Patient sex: M
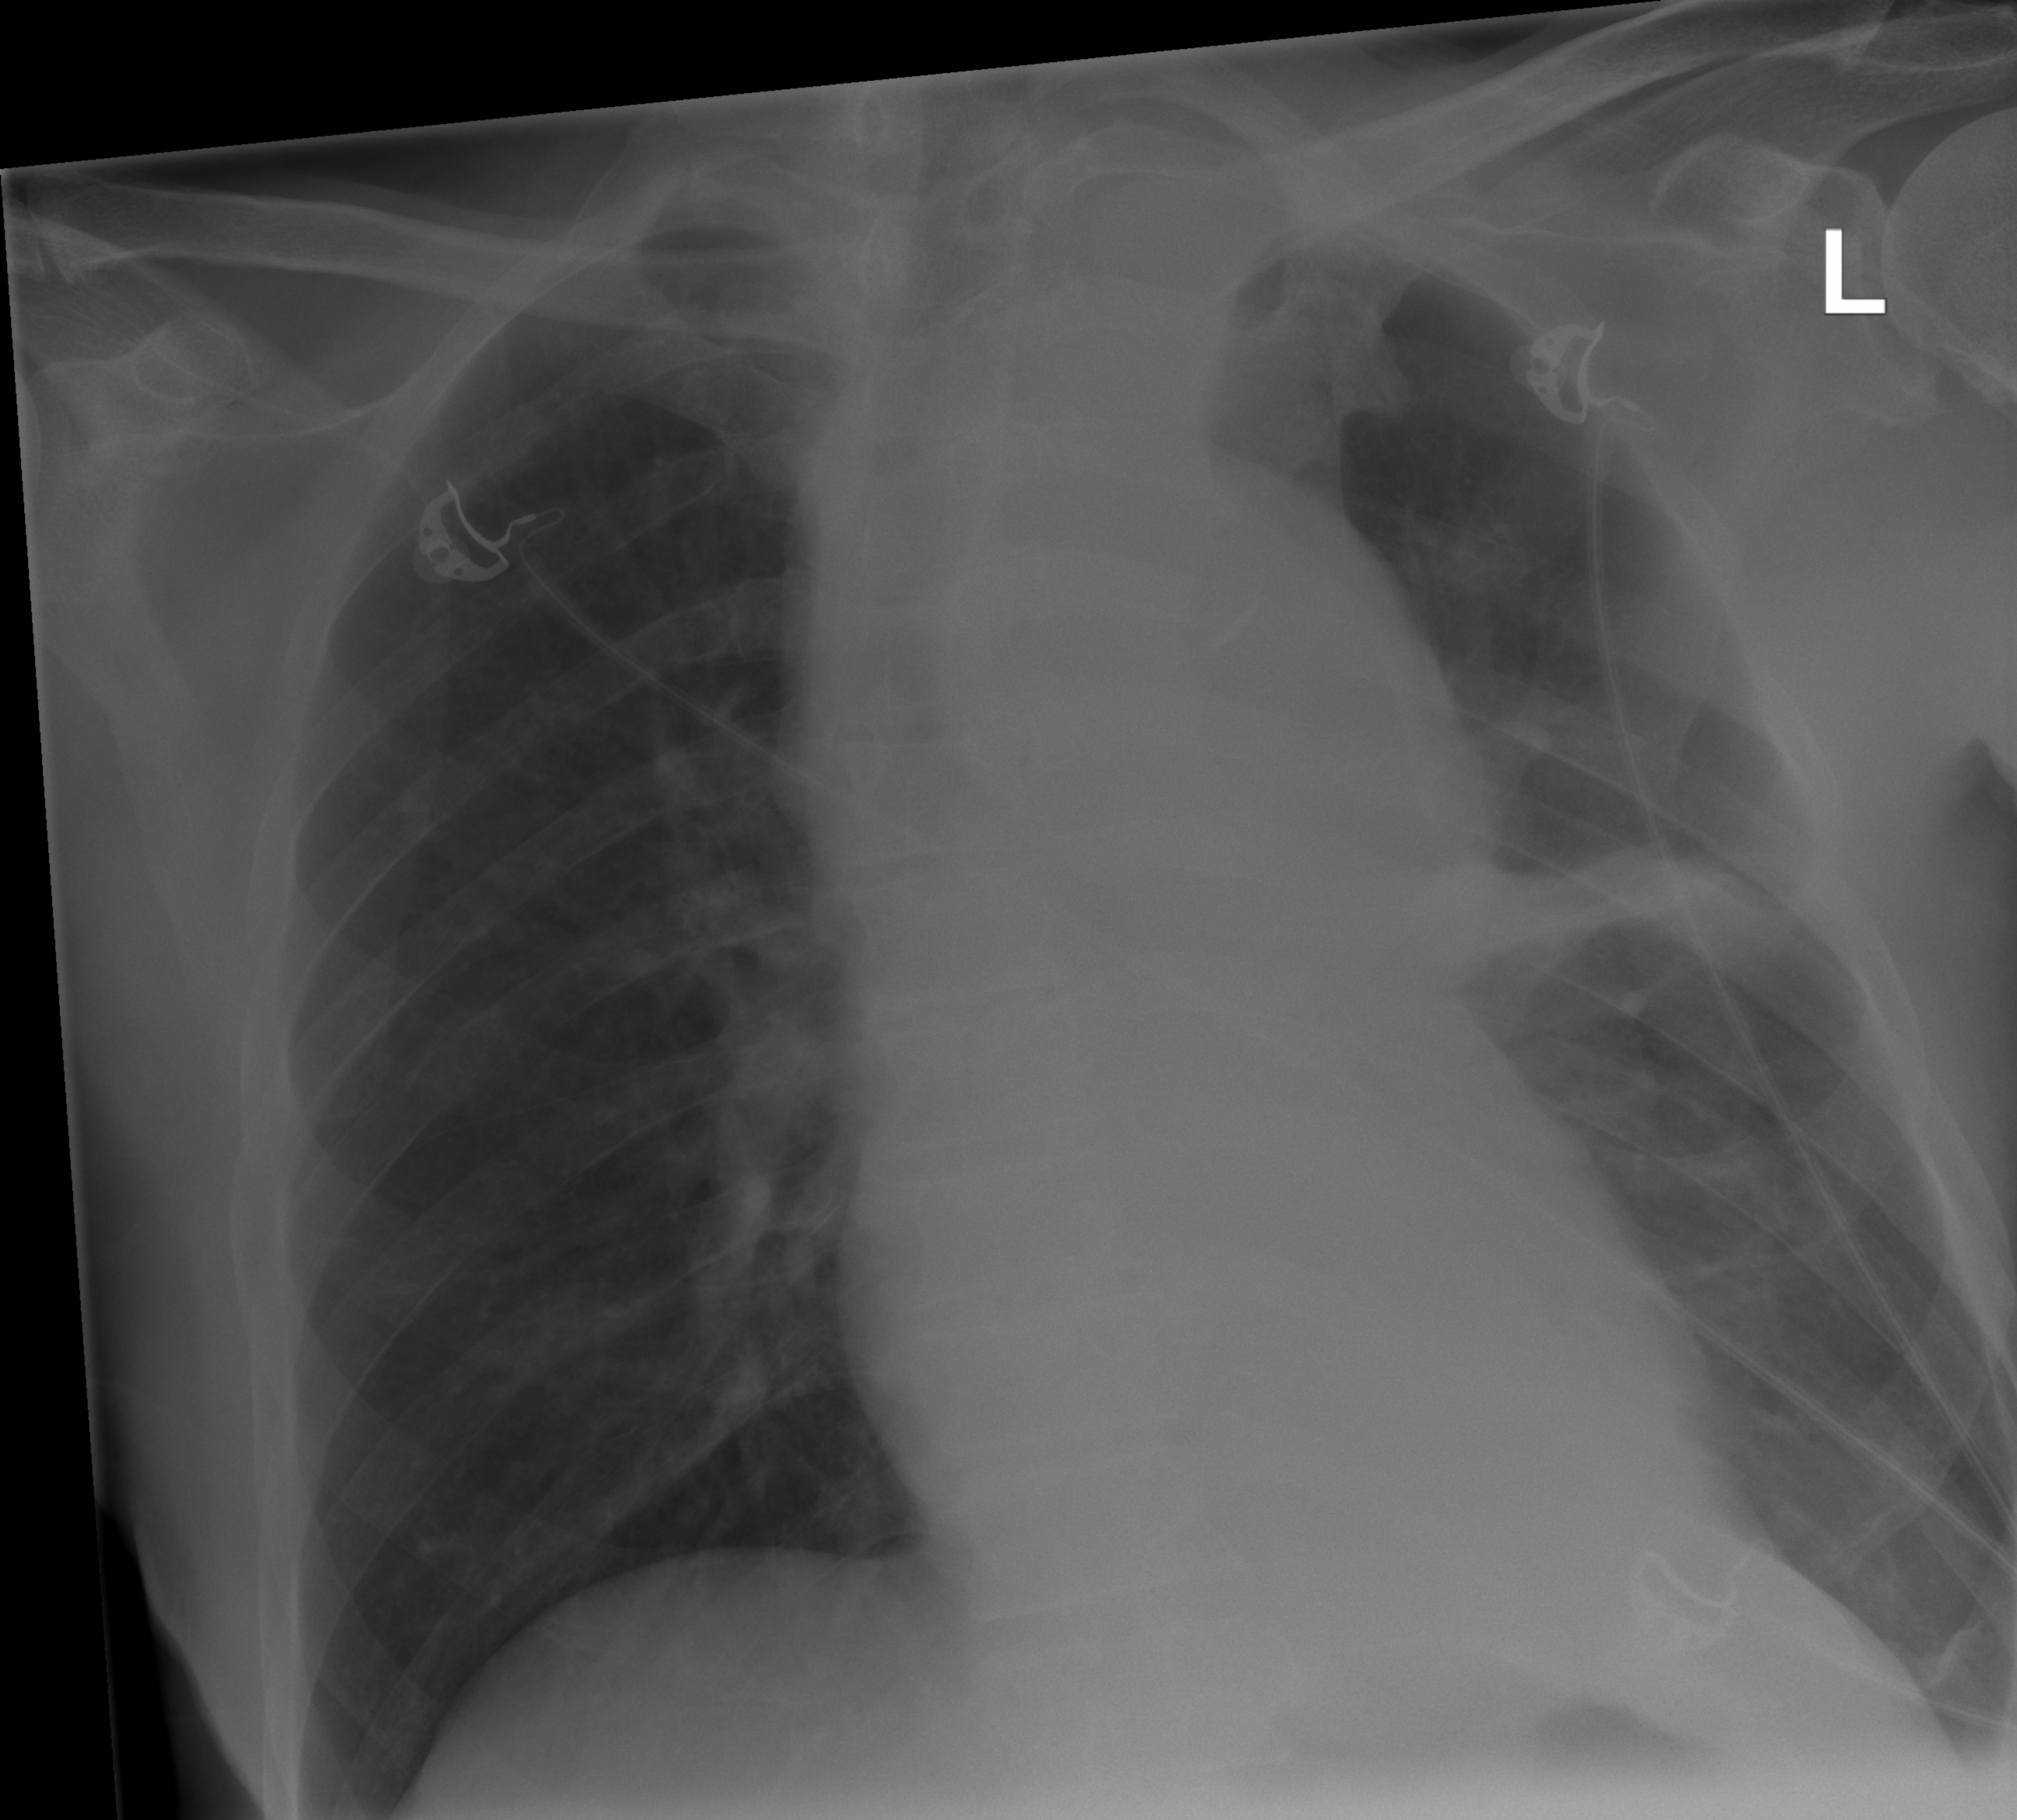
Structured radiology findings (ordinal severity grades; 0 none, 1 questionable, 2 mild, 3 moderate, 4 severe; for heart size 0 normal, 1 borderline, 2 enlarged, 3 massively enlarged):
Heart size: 0
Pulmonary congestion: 0
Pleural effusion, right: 0
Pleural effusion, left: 0
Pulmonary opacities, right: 0
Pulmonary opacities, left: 0
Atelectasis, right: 0
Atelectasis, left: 3